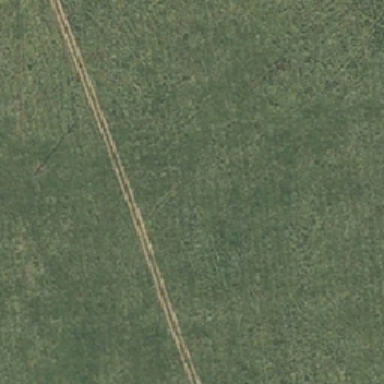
This is a big wilderness .